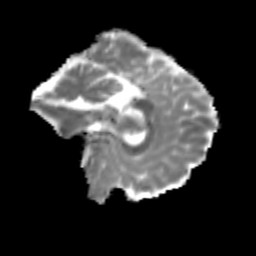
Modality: MD
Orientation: sagittal
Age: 20
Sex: female
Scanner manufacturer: siemens
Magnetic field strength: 3 T
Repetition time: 3.5 s
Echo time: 0.125 s